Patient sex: M
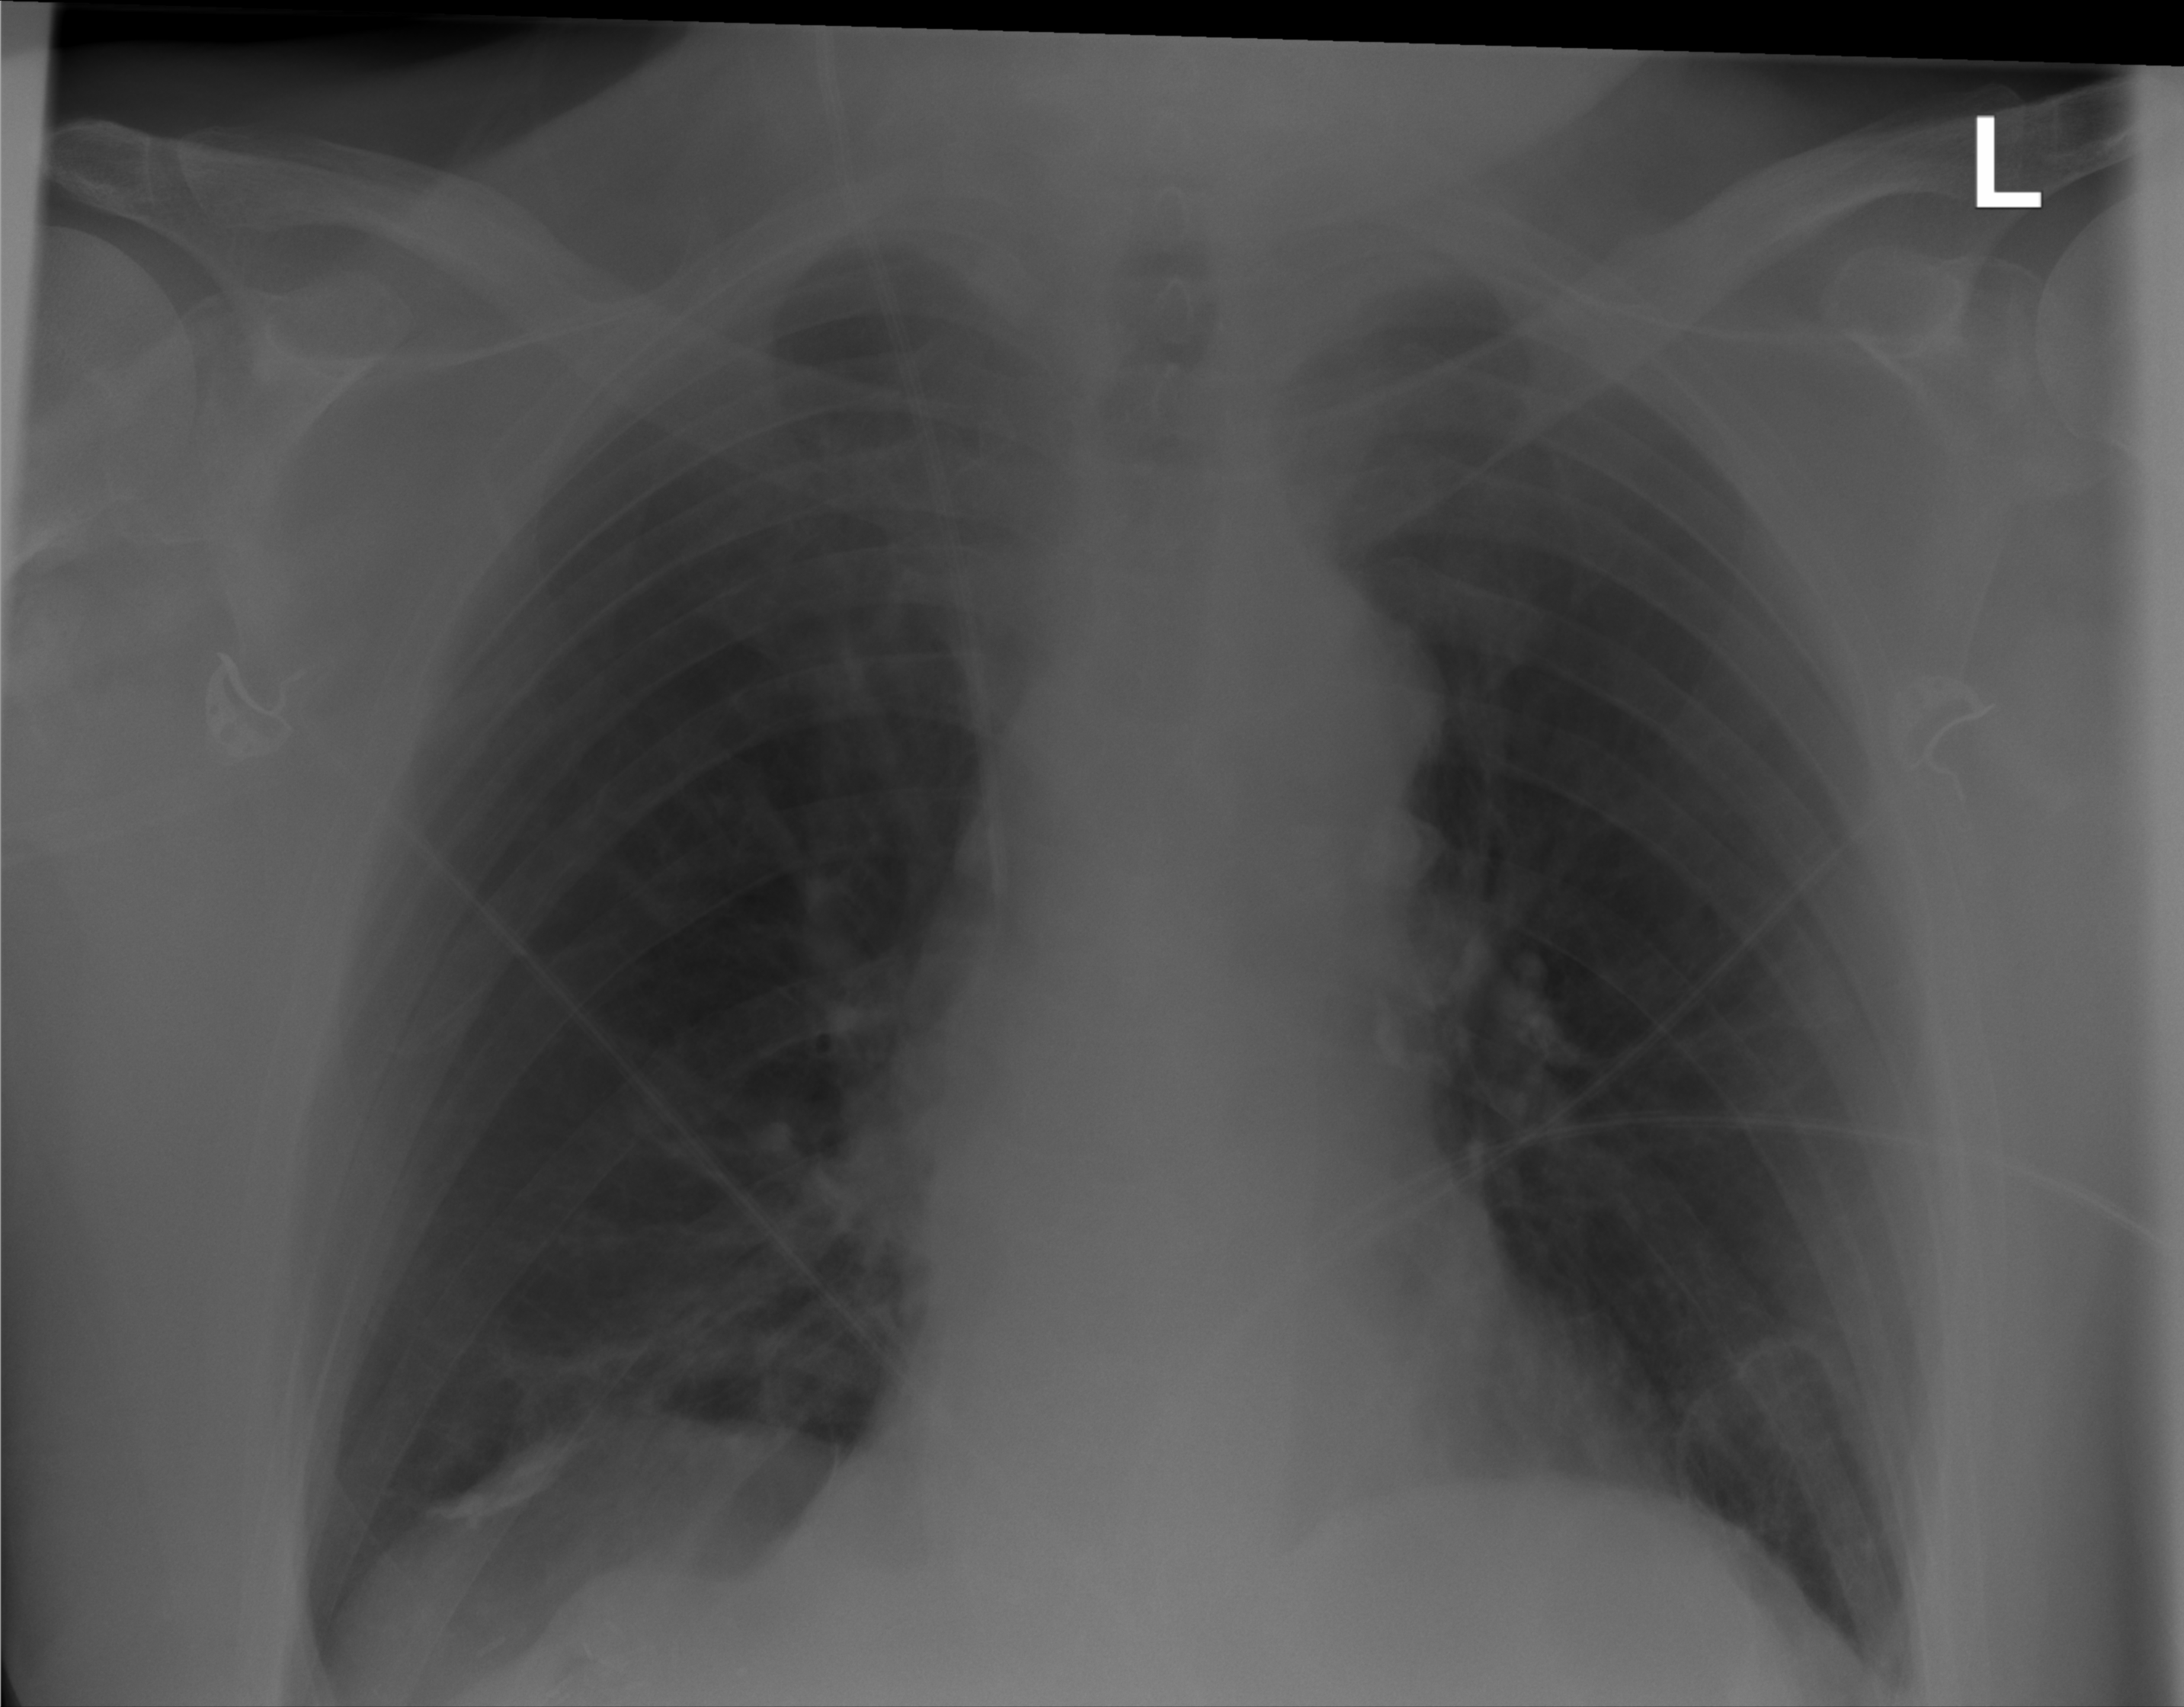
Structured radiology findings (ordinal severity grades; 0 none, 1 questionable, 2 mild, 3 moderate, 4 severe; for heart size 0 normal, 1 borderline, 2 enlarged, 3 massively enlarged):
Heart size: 0
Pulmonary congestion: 0
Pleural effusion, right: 0
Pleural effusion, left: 0
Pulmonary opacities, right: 0
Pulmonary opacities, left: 0
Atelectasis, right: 1
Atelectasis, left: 1